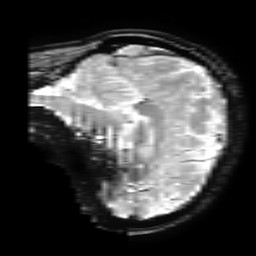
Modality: T2starw
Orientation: sagittal
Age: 34
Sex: female
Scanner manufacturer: ge
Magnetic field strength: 3 T
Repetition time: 0.65 s
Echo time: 0.02 s